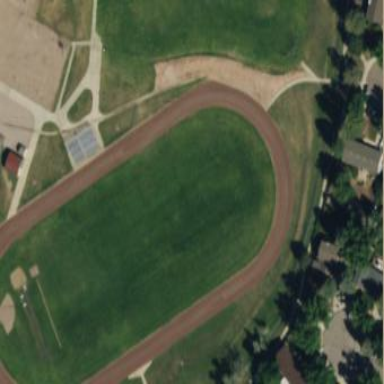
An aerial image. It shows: Track in leisure land.